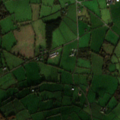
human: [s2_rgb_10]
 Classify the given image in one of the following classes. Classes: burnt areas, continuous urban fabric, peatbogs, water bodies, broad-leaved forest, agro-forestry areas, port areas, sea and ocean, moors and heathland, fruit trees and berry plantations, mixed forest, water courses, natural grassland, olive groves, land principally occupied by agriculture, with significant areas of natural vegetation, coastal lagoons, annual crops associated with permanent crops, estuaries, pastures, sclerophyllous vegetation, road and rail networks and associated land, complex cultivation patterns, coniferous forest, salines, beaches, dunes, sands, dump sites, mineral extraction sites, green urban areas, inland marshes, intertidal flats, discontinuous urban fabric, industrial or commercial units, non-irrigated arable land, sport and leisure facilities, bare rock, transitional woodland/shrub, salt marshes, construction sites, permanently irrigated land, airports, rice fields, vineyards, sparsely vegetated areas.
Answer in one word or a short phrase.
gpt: pastures, coniferous forest